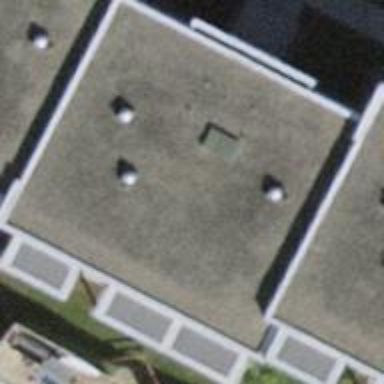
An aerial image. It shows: Flat-roofed building.